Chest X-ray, AP view. Patient: 58 years old, sex M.
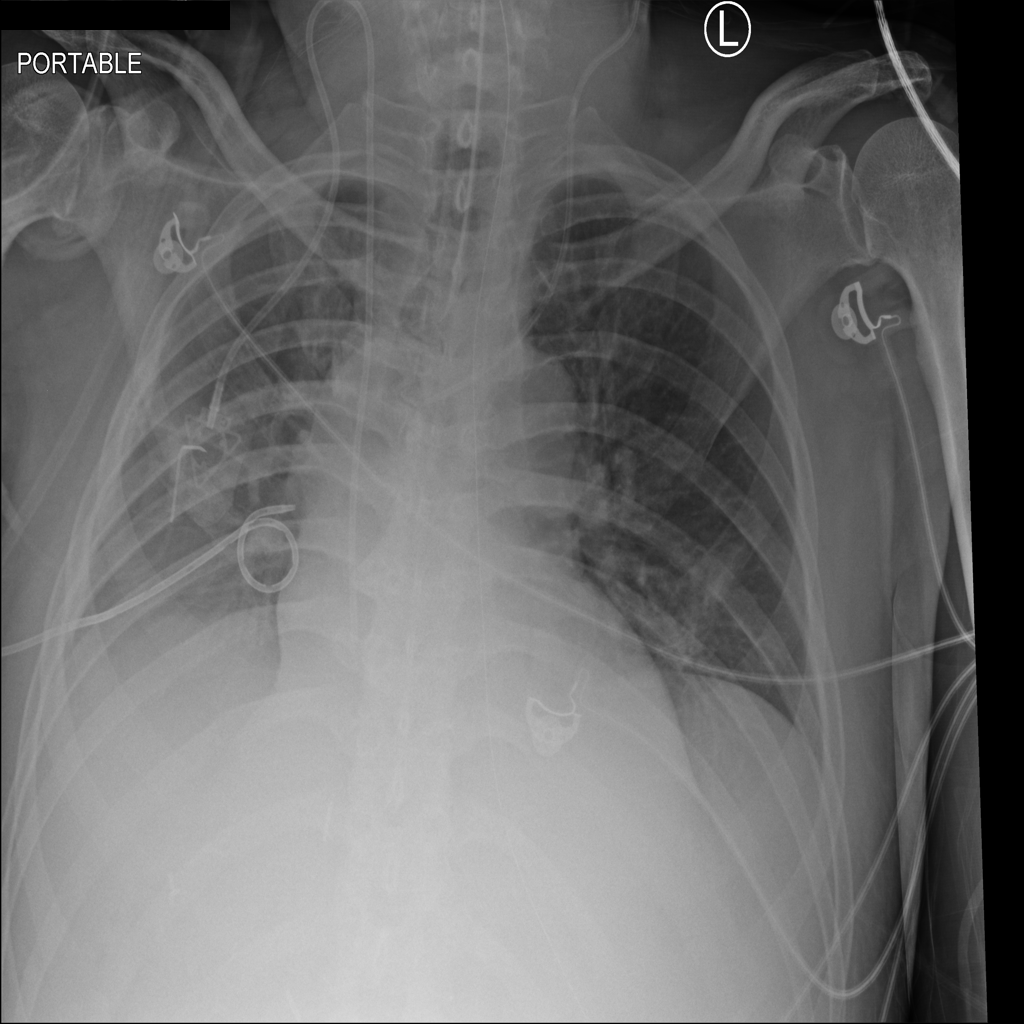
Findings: Atelectasis, Effusion, Infiltration